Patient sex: M
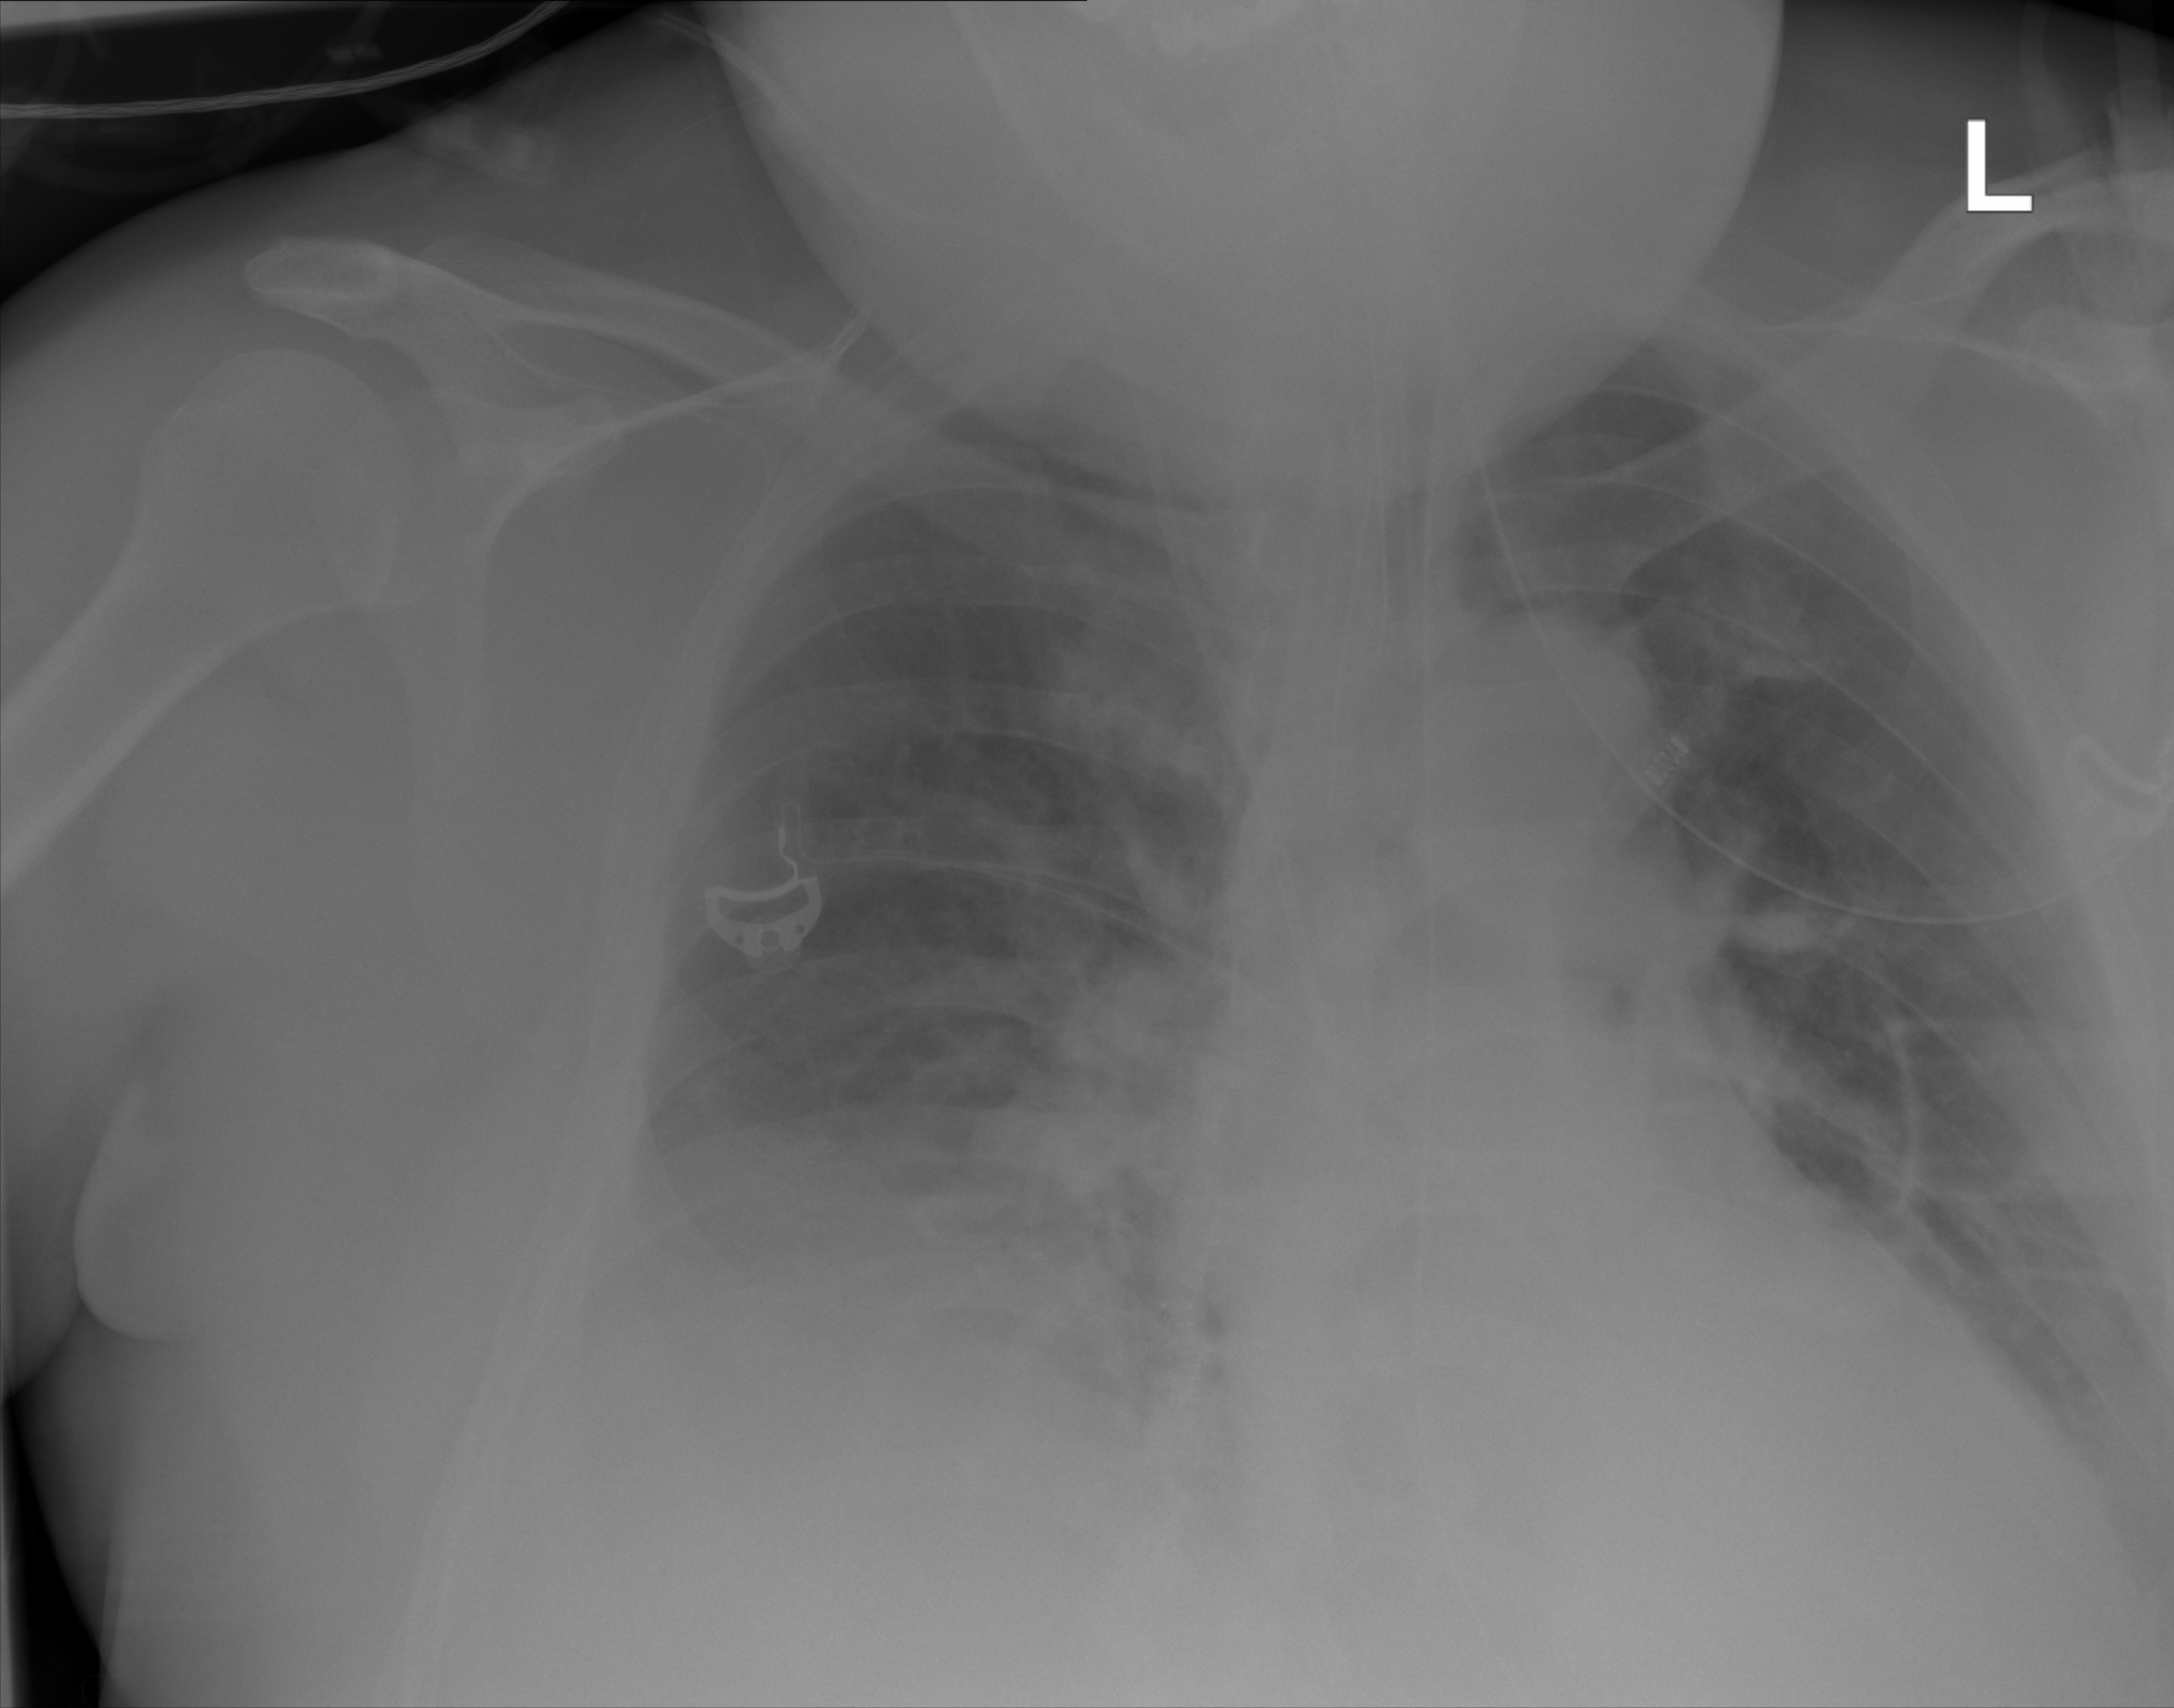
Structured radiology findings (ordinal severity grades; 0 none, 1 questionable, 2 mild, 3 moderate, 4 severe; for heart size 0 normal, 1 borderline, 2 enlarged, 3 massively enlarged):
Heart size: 0
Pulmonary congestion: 2
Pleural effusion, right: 2
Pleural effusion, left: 2
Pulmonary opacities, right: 0
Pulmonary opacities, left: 0
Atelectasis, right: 2
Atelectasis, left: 2